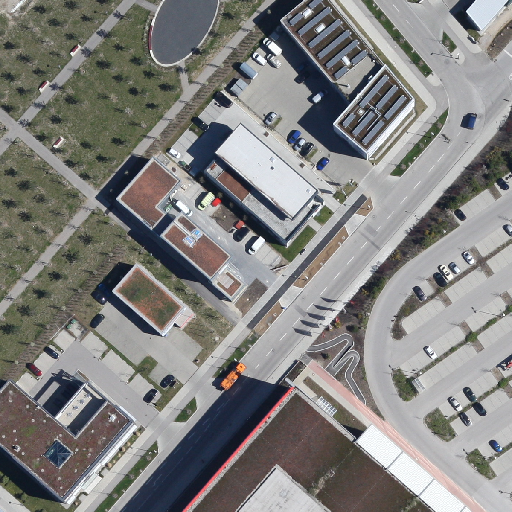
Referring expression: car